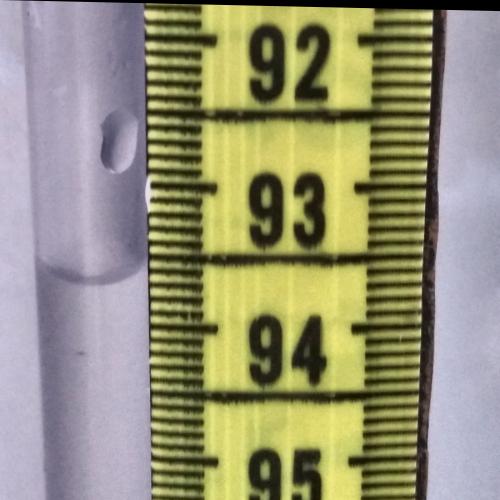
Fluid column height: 93.6 cm